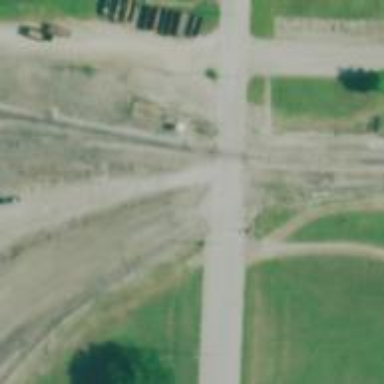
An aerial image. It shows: Rail spur service.